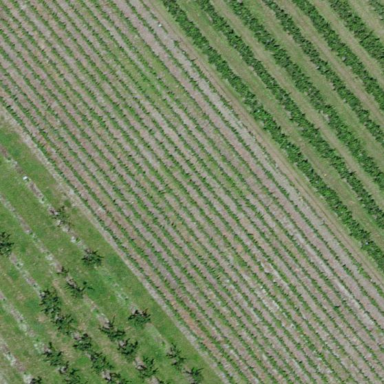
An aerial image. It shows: Vineyard where grapes are grown.